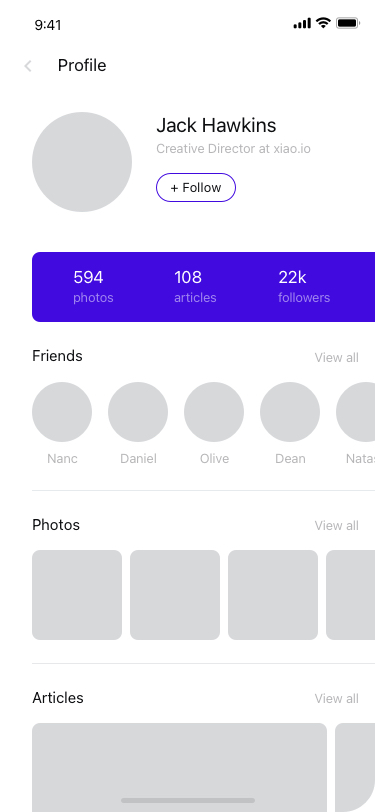
Text in this UI design:
Profile
Jack Hawkins
Creative Director at xiao.io
+ Follow
22k
594
108
followers
photos
articles
Nancy
Daniel
Olive
Deans
Natasha
Friends
View all
Photos
View all
Articles
View all